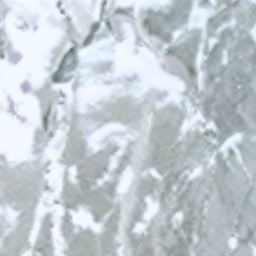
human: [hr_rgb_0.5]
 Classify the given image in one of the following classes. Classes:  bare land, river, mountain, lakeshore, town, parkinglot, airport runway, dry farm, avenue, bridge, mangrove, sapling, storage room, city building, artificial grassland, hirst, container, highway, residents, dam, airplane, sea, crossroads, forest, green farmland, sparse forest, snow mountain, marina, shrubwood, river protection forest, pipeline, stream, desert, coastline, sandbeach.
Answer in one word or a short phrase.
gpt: snow mountain